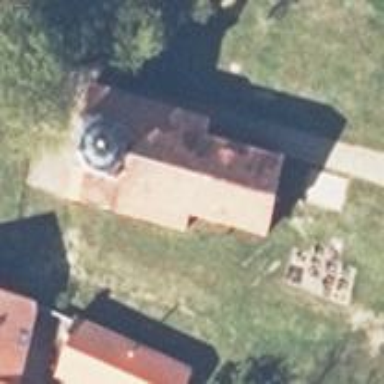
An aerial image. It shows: Church which is place of worship.